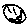
Label: smiley face